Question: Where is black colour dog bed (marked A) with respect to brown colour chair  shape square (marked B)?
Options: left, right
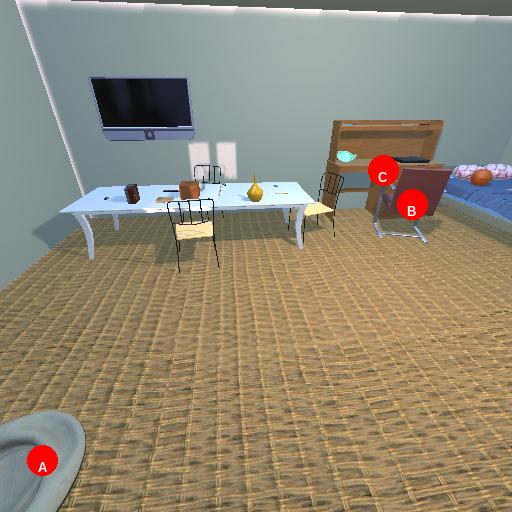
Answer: left